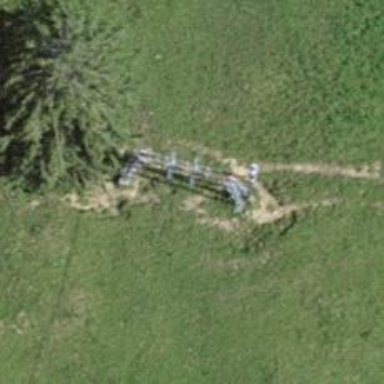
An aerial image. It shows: Pylon used for aerialway.